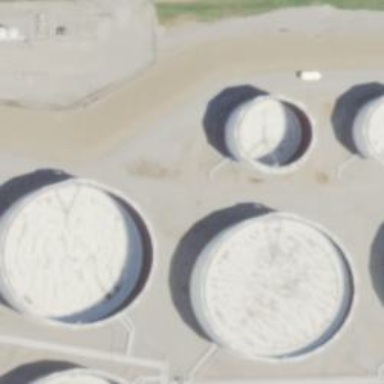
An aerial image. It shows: Storage tank which is man-made and housed in building.